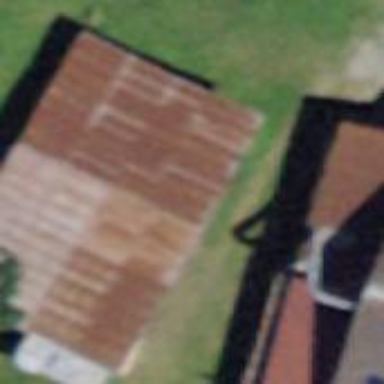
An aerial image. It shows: Shed.